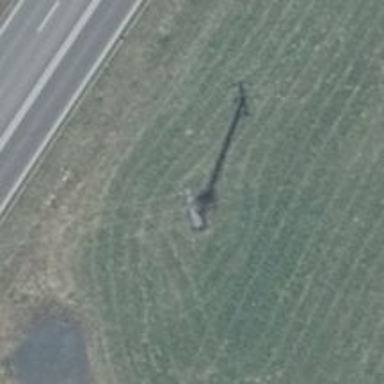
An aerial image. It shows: Power pole.